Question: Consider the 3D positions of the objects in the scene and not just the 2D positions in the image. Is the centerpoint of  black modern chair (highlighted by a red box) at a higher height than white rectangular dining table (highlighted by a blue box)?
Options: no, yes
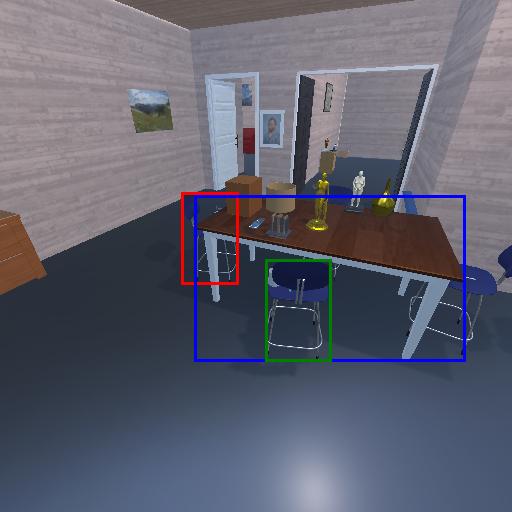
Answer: no